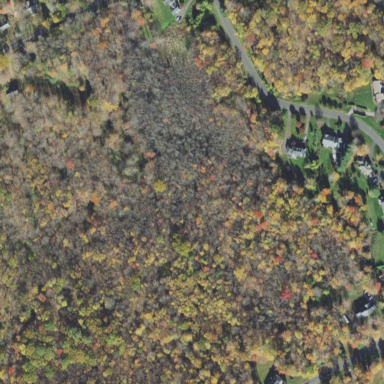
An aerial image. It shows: Existing Preserved Open Space in the woodland area.